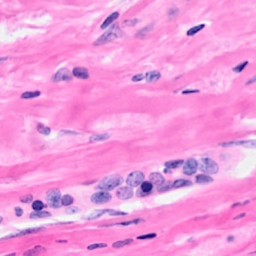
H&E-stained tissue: Breast